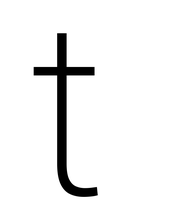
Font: Roboto_ExtraLight